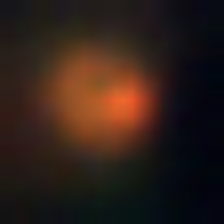
Taxon: NanoPlankton
Group: Other